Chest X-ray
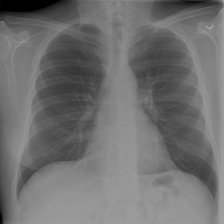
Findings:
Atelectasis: negative
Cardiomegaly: negative
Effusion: negative
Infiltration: negative
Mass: negative
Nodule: negative
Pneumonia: negative
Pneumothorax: negative
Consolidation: negative
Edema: negative
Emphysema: negative
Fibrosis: negative
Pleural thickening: negative
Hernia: negative